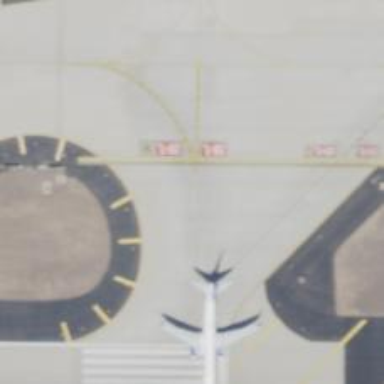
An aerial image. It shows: View of taxiway at the airport.